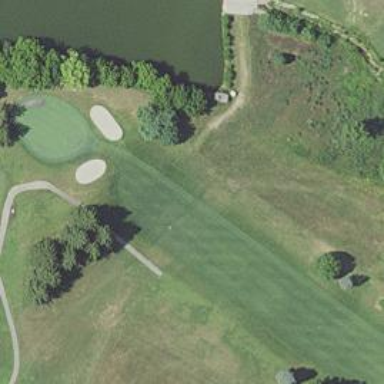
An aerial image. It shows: Golf hole.